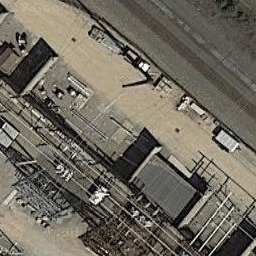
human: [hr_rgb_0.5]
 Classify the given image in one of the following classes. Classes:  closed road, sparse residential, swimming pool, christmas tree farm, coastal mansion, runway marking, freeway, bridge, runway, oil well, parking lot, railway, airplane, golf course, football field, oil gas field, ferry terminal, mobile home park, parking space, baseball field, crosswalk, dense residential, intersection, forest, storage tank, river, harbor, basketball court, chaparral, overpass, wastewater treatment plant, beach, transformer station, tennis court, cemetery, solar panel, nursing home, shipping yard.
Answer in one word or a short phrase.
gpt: transformer station